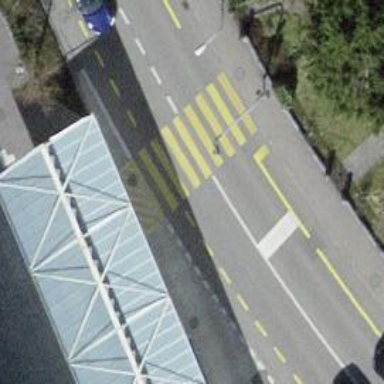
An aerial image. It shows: Uncontrolled zebra crossing on the road.